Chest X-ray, PA view. Patient: 69 years old, sex M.
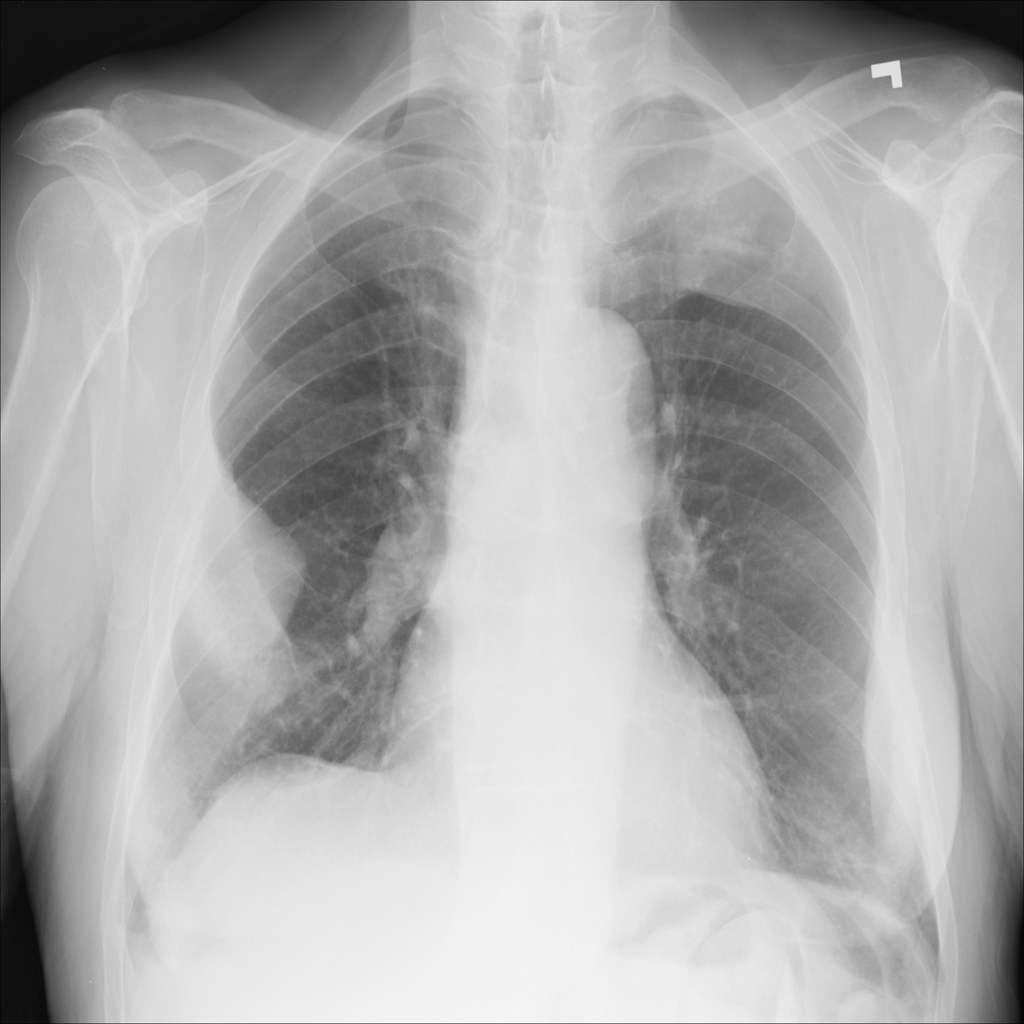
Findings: Mass